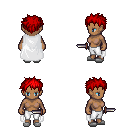
a pixel art fantasy rpg character, female body template, human, dark skin, white cape, white pants, red bedhead hairstyle, white slippers, dagger, four views (front, back, left, right), 2x2 character sprite sheet, small pixel art, hard edges, no anti-aliasing